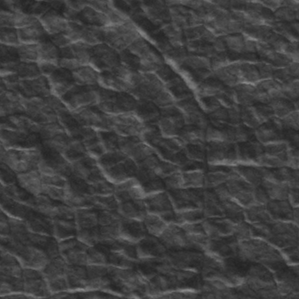
Label: frost